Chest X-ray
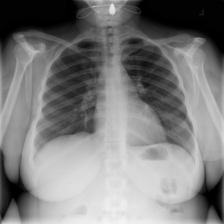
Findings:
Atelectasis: negative
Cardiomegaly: negative
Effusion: negative
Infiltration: negative
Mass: negative
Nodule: negative
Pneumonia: negative
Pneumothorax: negative
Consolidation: negative
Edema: negative
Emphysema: negative
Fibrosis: negative
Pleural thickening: negative
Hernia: negative